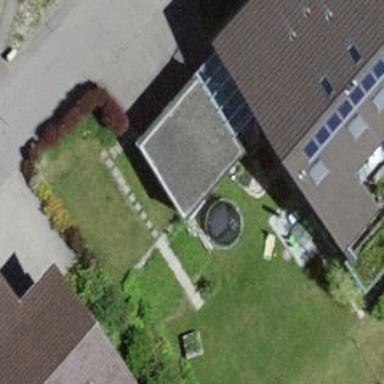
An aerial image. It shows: Garage.